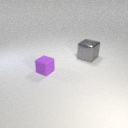
small purple rubber cube in front of large gray metal cube